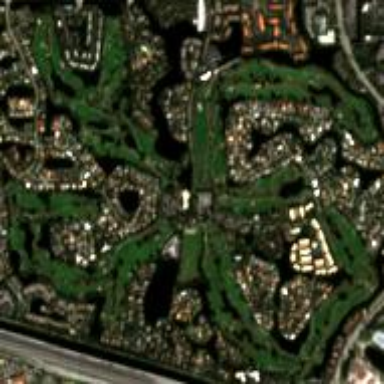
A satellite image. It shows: Golf course.